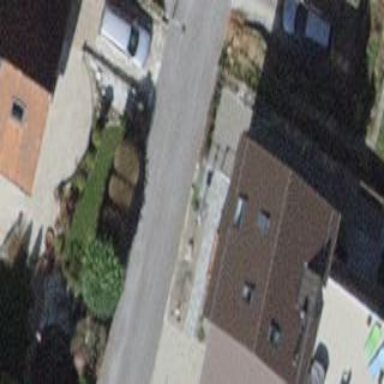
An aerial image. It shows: Detached building.